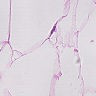
Metastatic tissue present: no